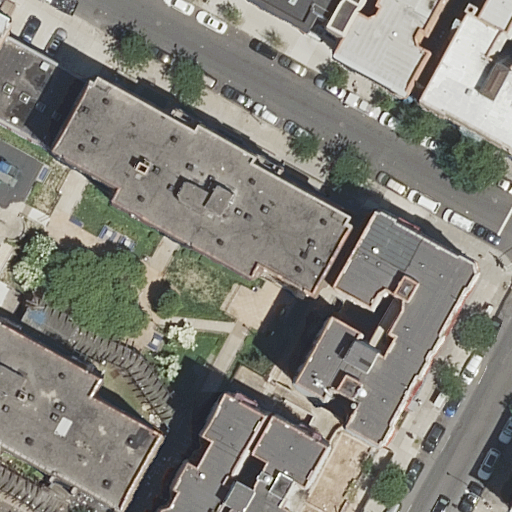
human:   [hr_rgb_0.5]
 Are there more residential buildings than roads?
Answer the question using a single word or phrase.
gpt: yes

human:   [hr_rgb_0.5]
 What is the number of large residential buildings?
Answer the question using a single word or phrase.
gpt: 3

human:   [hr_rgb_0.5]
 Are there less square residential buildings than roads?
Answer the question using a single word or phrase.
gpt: yes

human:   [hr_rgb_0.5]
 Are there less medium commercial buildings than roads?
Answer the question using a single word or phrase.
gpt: yes

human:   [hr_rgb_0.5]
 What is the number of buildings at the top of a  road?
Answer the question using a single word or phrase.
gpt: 7

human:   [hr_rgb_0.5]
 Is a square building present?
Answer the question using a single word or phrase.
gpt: no

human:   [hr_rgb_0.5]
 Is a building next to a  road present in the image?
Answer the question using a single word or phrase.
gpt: yes

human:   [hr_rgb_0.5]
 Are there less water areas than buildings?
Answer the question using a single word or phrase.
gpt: yes

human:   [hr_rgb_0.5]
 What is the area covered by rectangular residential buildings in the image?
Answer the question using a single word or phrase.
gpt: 88m2

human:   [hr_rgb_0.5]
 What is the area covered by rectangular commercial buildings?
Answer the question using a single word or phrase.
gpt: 0m2

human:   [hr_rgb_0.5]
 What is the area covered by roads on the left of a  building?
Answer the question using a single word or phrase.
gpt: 0m2

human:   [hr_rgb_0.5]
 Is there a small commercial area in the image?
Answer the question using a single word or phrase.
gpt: no

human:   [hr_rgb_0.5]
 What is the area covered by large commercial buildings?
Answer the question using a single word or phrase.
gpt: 0m2

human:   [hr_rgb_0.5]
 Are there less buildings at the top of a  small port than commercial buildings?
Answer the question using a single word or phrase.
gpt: no

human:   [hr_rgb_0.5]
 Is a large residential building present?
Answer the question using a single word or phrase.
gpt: yes

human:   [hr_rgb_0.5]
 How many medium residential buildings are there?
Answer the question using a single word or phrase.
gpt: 5

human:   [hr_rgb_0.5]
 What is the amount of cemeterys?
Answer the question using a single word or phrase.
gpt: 0

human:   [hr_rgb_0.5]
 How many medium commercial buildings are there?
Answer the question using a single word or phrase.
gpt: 0

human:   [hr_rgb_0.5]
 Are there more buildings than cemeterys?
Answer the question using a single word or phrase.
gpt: yes

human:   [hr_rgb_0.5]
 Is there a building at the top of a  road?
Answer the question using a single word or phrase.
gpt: yes

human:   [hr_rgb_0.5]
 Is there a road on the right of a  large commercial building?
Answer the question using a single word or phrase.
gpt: no

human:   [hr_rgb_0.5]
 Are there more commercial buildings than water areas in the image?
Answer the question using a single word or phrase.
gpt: no

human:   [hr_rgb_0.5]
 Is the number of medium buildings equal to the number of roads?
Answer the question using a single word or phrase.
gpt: no

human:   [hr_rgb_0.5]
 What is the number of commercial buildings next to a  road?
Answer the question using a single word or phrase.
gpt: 0

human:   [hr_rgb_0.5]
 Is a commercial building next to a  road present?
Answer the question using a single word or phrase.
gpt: no

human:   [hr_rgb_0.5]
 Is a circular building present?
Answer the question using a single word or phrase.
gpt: no

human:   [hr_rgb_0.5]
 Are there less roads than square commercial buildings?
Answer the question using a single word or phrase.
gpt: no

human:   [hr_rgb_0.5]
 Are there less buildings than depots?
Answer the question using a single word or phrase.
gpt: no

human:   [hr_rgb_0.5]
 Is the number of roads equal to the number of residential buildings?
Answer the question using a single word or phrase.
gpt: no

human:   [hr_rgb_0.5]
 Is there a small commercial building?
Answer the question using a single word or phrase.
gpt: no

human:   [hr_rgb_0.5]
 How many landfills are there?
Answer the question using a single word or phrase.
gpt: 0

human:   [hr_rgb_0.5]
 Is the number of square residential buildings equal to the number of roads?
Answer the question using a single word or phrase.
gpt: no

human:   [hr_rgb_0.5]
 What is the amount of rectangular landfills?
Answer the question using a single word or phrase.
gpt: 0

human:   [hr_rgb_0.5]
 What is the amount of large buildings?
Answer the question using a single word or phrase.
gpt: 3

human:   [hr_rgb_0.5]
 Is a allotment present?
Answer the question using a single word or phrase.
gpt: no

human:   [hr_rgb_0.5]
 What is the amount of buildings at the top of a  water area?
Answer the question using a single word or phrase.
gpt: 0